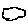
Label: cloud